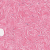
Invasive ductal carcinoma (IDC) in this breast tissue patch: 0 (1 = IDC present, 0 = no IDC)